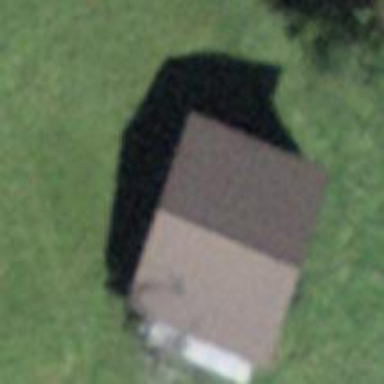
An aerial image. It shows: Barn.